Interaction volume radius: 5 \u00c5
Interaction volume height: 30 \u00c5
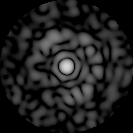
Disorder parameter: 0.8334